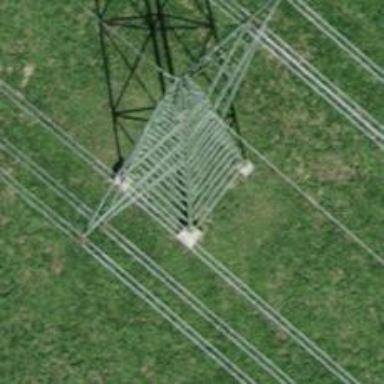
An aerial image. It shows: Power tower.